Question: I have a database sitting on a SQL Server 2008 with ~12 billion rows that all contain lat, lon and a corresponding geography fields. I recently needed to add the ability to query on the geography field. I added spatial index, which took 6 days to process over 4TB of data.
'''
CREATE SPATIAL INDEX IX_Location_Geo ON Location
(
Geo
) USING GEOGRAPHY_GRID
WITH (
GRIDS =(LEVEL_1 = MEDIUM,LEVEL_2 = MEDIUM,LEVEL_3 = MEDIUM,LEVEL_4 = MEDIUM),
CELLS_PER_OBJECT = 16, PAD_INDEX = OFF, SORT_IN_TEMPDB = OFF,
DROP_EXISTING = OFF, ALLOW_ROW_LOCKS = ON, ALLOW_PAGE_LOCKS = ON) ON PRIMARY
GO
'''
Add intended using a query as such...
'''
SELECT TOP 100
ci.LocationID, ci.Geo.STDistance(@g)
FROM Location ci WITH(INDEX(IX_Location_Geo))
WHERE ci.Geo.Filter(@region) = 1
ORDER BY ci.Geo.STDistance(@g)
'''
Here's the estimate execution plan...

I tested this query on sample set of 100 mill rows, and it worked splendidly. But on 12 bill rows the query does not respond after ~4 hours and finally fails with a disk write error, which is strange because the disk has 5TB unused.
'''
Msg 1101, Level 17, State 10, Line 4 Could not allocate a new page
for database 'TEMPDB' because of insufficient disk space in filegroup
'DEFAULT'. Create the necessary space by dropping objects in the filegroup,
adding additional files to the filegroup, or setting autogrowth on for
existing files in the filegroup.
'''
Hoping that there's someone that might see an obvious oversight on my part. Big Thanks!
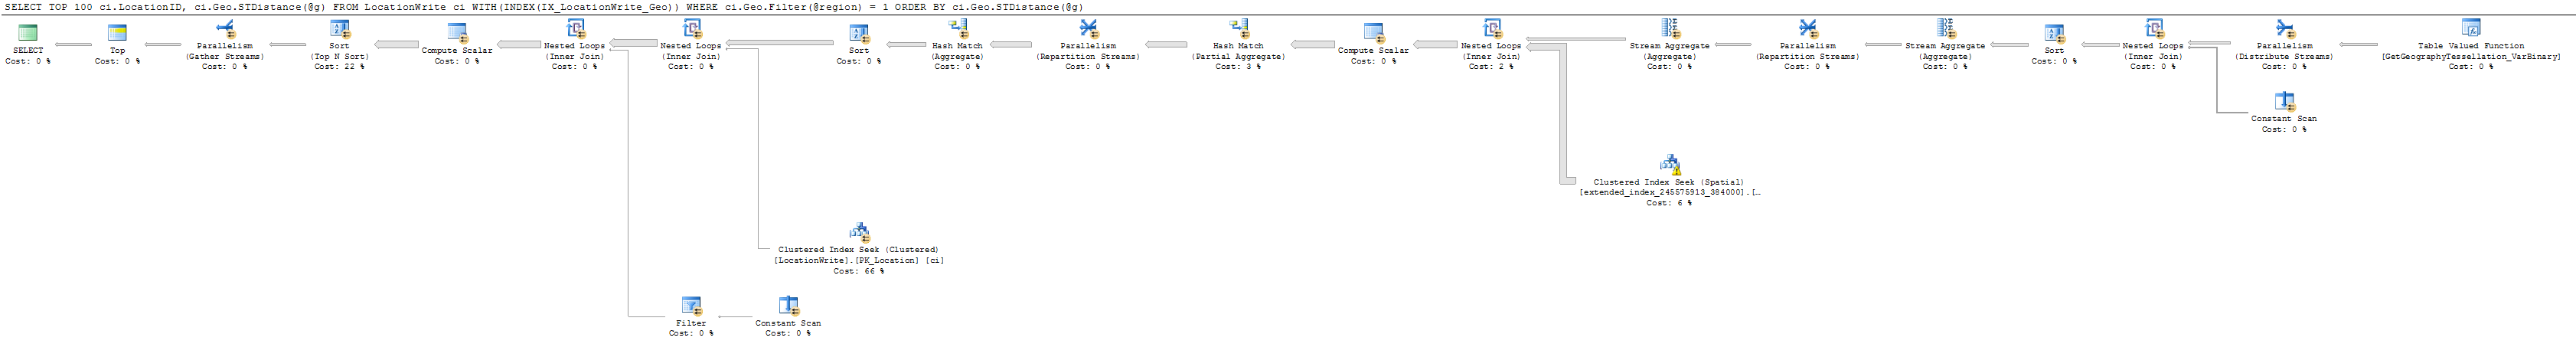
Answer: Instead of using scalability (add more memory, CPU, hard drive space - making a single beefy machine) consider using scalability (splitting load between many commodity servers). Any operation takes time and space. Big-O notation describes, that for any computation that takes longer than 'O(N)', you are doomed to compute volume at all. This is why, from a high level, you get errors and huge time for a query to complete.
Change the pattern of data access. Use sharding - split data into smaller chunks. Use 'WHERE' clause extensively and 'Skip/Take' pagination pattern (I am not sure about the proper syntax in T-SQL). There is also 'Map-Reduce' pattern making a buzz. In short, stop scaling vertically at volume.